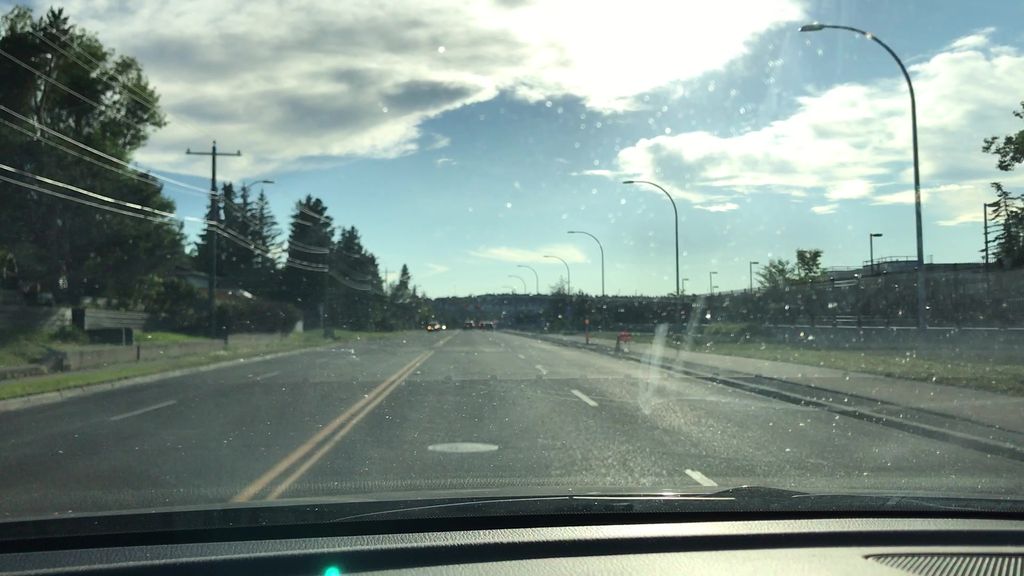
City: calgary